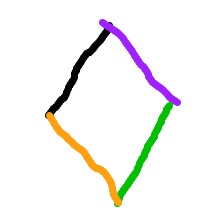
Shape: rhombus